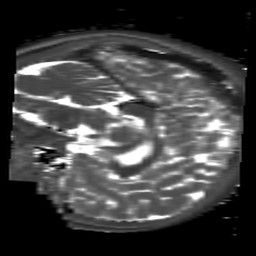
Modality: T2map
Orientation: sagittal
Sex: male
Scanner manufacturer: siemens
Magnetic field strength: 3 T
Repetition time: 4 s